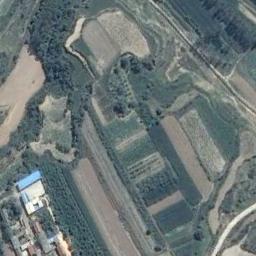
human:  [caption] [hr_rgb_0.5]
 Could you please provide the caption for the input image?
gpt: There are paths and houses in a patch of brown and green terraces .

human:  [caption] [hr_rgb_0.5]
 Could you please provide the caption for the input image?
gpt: There are many buildings of different shapes and sizes on the terrace .

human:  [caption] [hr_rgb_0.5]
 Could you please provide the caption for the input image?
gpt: The bare and green terrace is next to some houses and trees .

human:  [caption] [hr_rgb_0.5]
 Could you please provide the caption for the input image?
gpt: There is a winding path between the terraces .

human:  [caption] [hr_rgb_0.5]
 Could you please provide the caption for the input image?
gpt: There are some buildings and green trees beside the terraces .